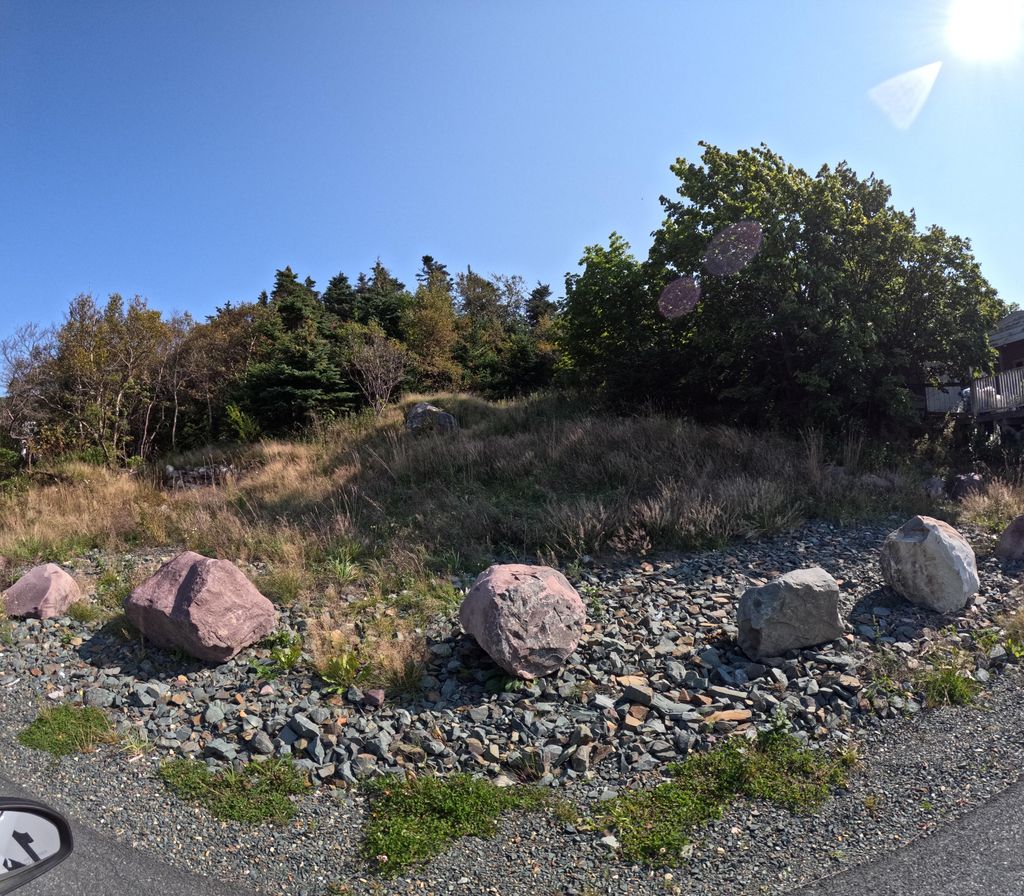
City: st_johns